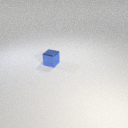
small blue metal cube